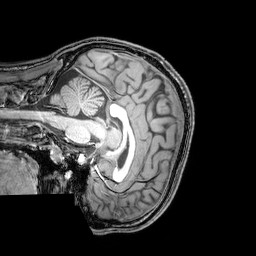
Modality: T1w
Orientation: sagittal
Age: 20
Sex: male
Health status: healthy
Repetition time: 0.081 s
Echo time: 0.037 s